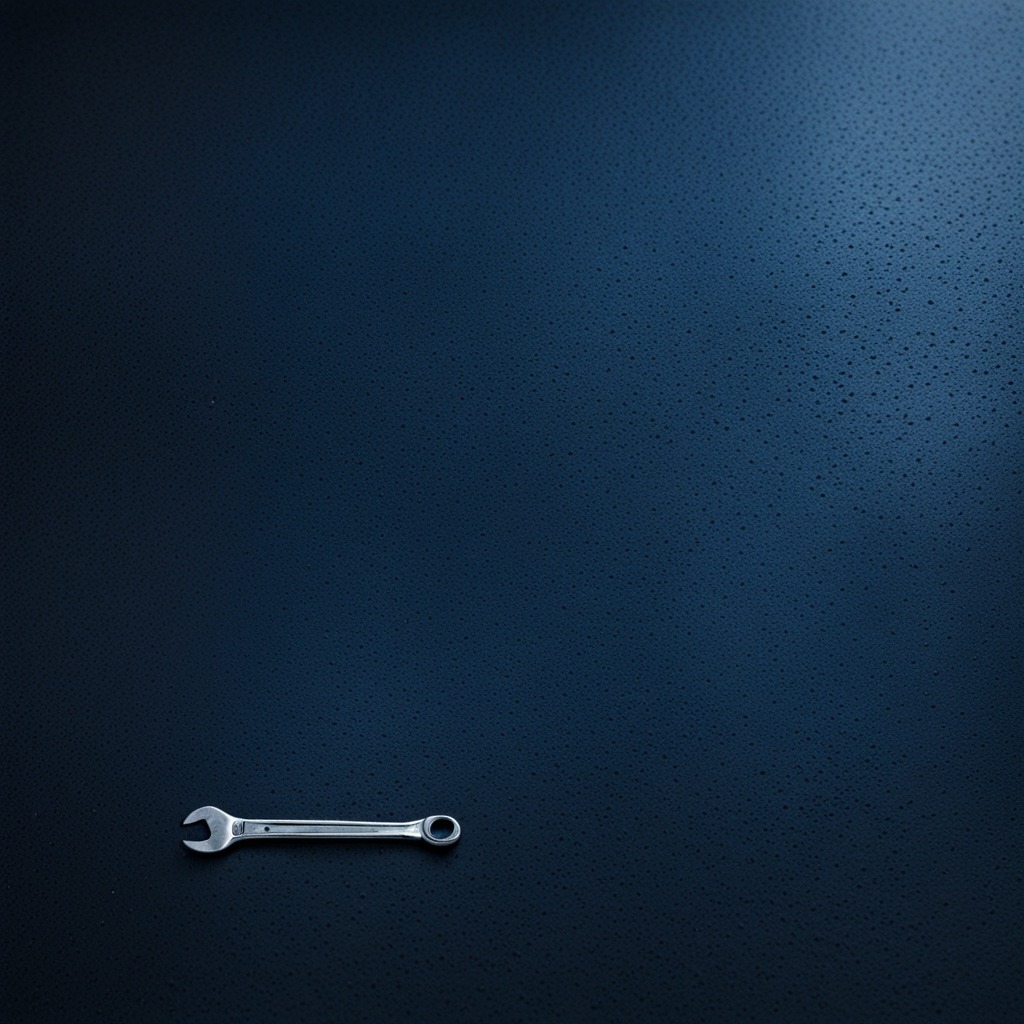
An wrench lying on a clean granite tabletop covered with a blue rubber mat inside a workshop at night dim ambient light soft shadows worn but beneath the mat